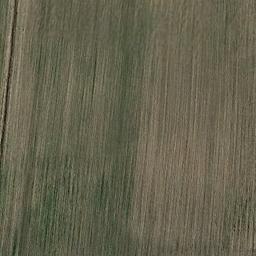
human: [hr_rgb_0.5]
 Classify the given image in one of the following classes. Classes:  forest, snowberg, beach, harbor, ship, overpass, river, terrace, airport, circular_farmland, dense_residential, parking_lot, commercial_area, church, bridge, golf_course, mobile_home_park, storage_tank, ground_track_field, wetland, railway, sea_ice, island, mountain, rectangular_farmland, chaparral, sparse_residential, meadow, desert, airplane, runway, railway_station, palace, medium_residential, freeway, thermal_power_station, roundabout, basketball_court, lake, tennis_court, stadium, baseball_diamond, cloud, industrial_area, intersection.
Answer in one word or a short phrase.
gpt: meadow